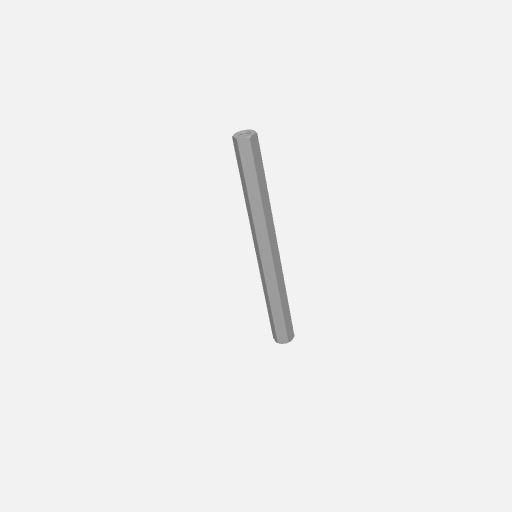
Part: Standoff8RID80